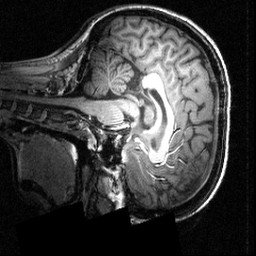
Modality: T1w
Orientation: sagittal
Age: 21
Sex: female
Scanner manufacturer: siemens
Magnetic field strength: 3.951 T
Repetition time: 1.5 s
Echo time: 0.00335 s